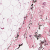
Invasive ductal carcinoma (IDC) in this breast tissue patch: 0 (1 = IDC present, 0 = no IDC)